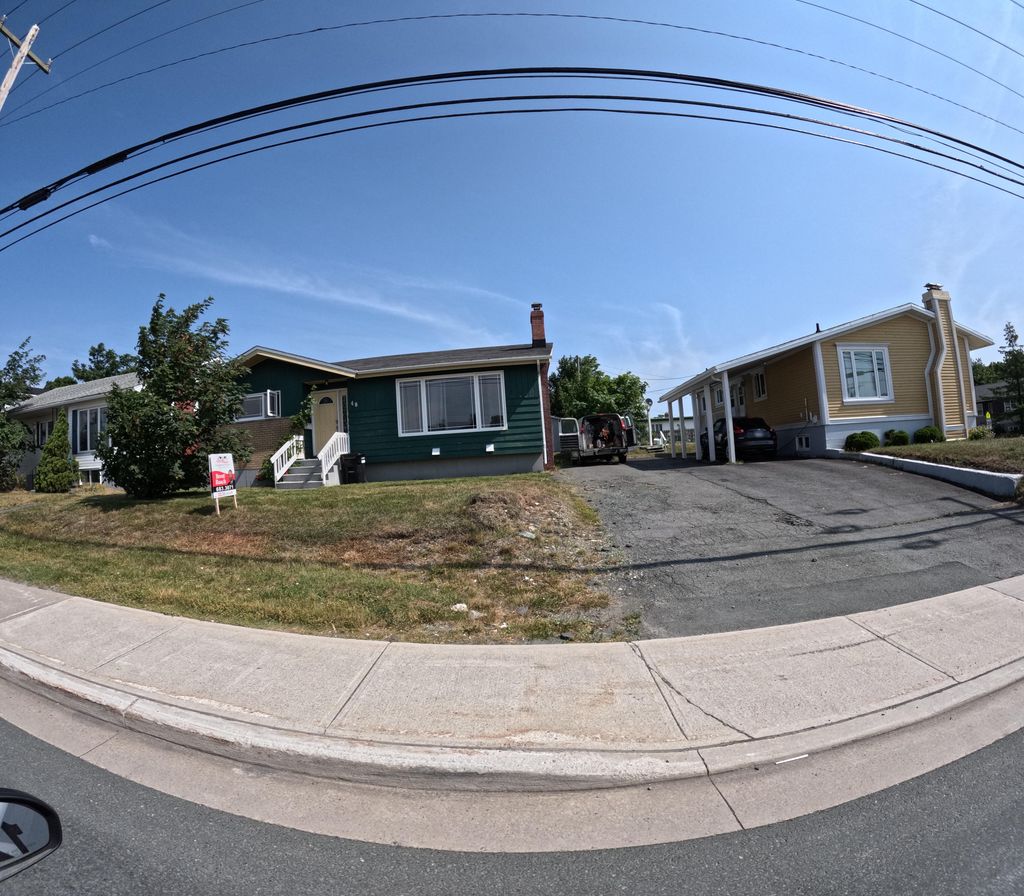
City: st_johns